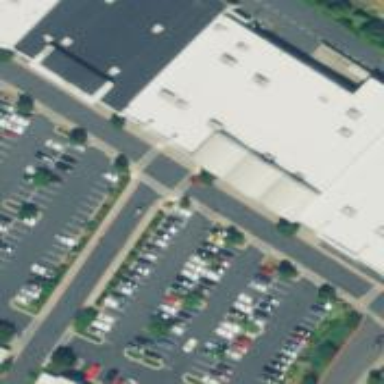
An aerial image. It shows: Department store building.